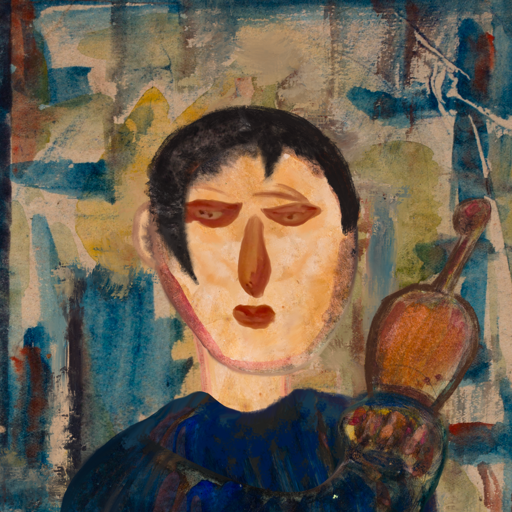
Background: Orphan, Head And Neck Front: Childish, Face Front: Pious_Lady, Bust: Pipe, Hair Front: Roy_Bahadur, Head Accessory: Blank, Second Necklace: Blank, Necklace: Blank, Baby: Blank